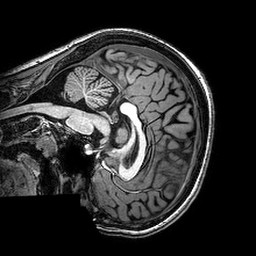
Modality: T1w
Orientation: sagittal
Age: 23
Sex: female
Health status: healthy
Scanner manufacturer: philips
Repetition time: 0.008188 s
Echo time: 0.00376 s